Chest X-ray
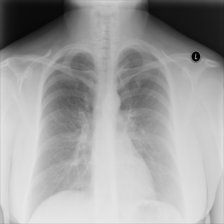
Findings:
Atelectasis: negative
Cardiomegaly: negative
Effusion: negative
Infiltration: negative
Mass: negative
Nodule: negative
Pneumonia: negative
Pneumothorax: negative
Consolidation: negative
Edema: negative
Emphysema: negative
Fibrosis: negative
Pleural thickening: negative
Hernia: negative